Question: There's a defined in my project:
'''
define(['jquery', 'underscore', 'backbone', 'eventbus', 'text!templates/traveller.html'], function($, _, Backbone, bus, html) {
var TravellerView = Backbone.View.extend({
initialize: function() {
_.bindAll(this);
this.render();
},
template: _.template(html),
render: function() {
// code omitted..
this.$el.html(this.template({
slices: datesSliced,
segmentName: this.options.segmentName,
currentDate: this.options.currentDate
}));
console.log('rendered at: ' + new Date().toString());
return this;
},
events: {
'click a.handle-prev': 'showPrevious',
'click a.handle-next': 'showNext'
},
showNext: function(e) {
e.preventDefault();
console.log('nothing happens');
}
...
'''
'Render()' gets called only once - at least in Chrome console there's only one message.
The corresponding looks like this:
'''
<ul><!-- things are omitted.. --></ul>
<a href="#" class="handle-prev"><i class="icon-chevron-left icon-3x"></i></a>
<a href="#" class="handle-next"><i class="icon-chevron-right icon-3x"></i></a>
'''
The problem is that neither clicking on '<a class="handle-next">' nor triggering the event ('$('a.handle-next').trigger('click')') manually fires 'showNext' handler.
I've played either with 'return false', 'stopPropagation()', 'preventDefault()', 'stopImmediatePropagation()' and even with setting up 'javascript:void(0)' as value.
How do I diagnose what is wrong? It is like event handlers are totally ignored or detached.
I checked events hash of the view with help of
'''
showEventsHash: function() {
console.log(_.result(this, 'events'));
}
'''
It isn't empty: in Chrome console one can see

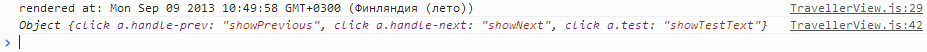
Answer: At my router I found these lines:
'''
var $content = $('#content-region');
var traveller = new TravellerView({
// options
});
var $wrapper = $('<div></div>', { 'class': 'row-fluid' });
$wrapper.append(traveller.el);
$content.append($wrapper[0].outerHTML);
'''
I changed my template markup to avoid this wrapping like that:
'''
<div class="row-fluid">
<ul><!-- items --></ul>
<a href="#" class="handle-prev"><!-- i tag --></a>
<a href="#" class="handle-next"><!-- i tag --></a>
</div>
'''
it worked.
Then I found similar piece:
'''
var $row = $('<div />', {'class': 'row-fluid'});
for(var i = startPos; i < endPos; i++) {
$row.append(new PhotoCardView({
model: this.collection.models[i]
}).el);
}
this.$el.html($row[0].outerHTML);
return this;
'''
now I use this instead:
'''
this.$el.append('<div class="row-fluid"></div>');
for(var i = startPos; i < endPos; i++) {
this.$el.find('.row-fluid').append(new PhotoCardView({
model: this.collection.models[i]
}).el);
}
'''
In the last case one can see that 'el' objects are being appended to a dynamically created '$row' element. But when you call 'outerHTML' your 'el'-based events get stripped out.